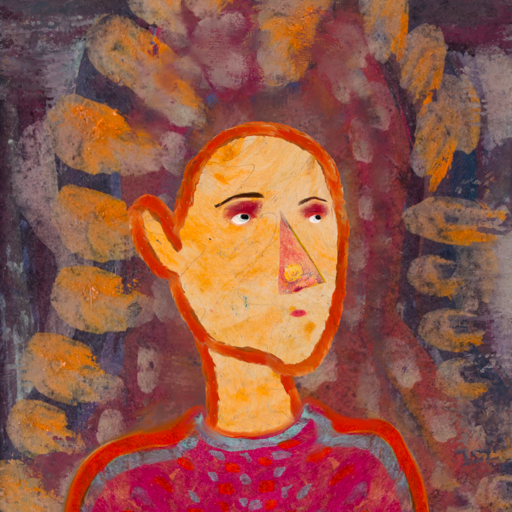
Background: Doll, Head And Neck Side: Experience, Face Side: Irani, Bust: Sisters, Hair Side: Blank, Head Accessory: Blank, Second Necklace: Blank, Necklace: Blank, Baby: Blank